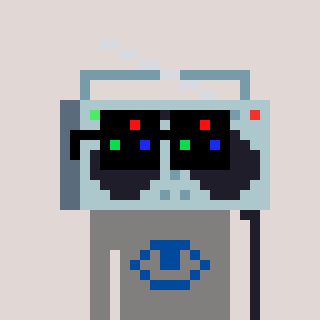
a pixel art character with square black sunglasses, a boombox-shaped head and a bluegrey-colored body on a warm background